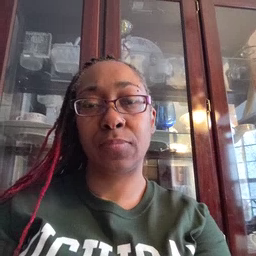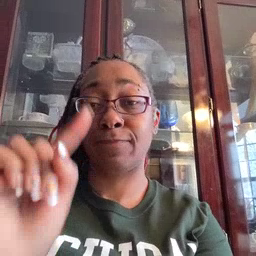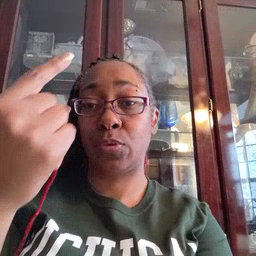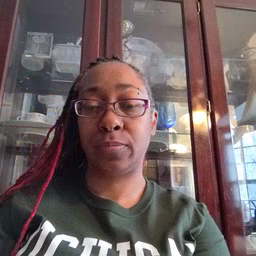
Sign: first